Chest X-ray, PA view. Patient: 52 years old, sex M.
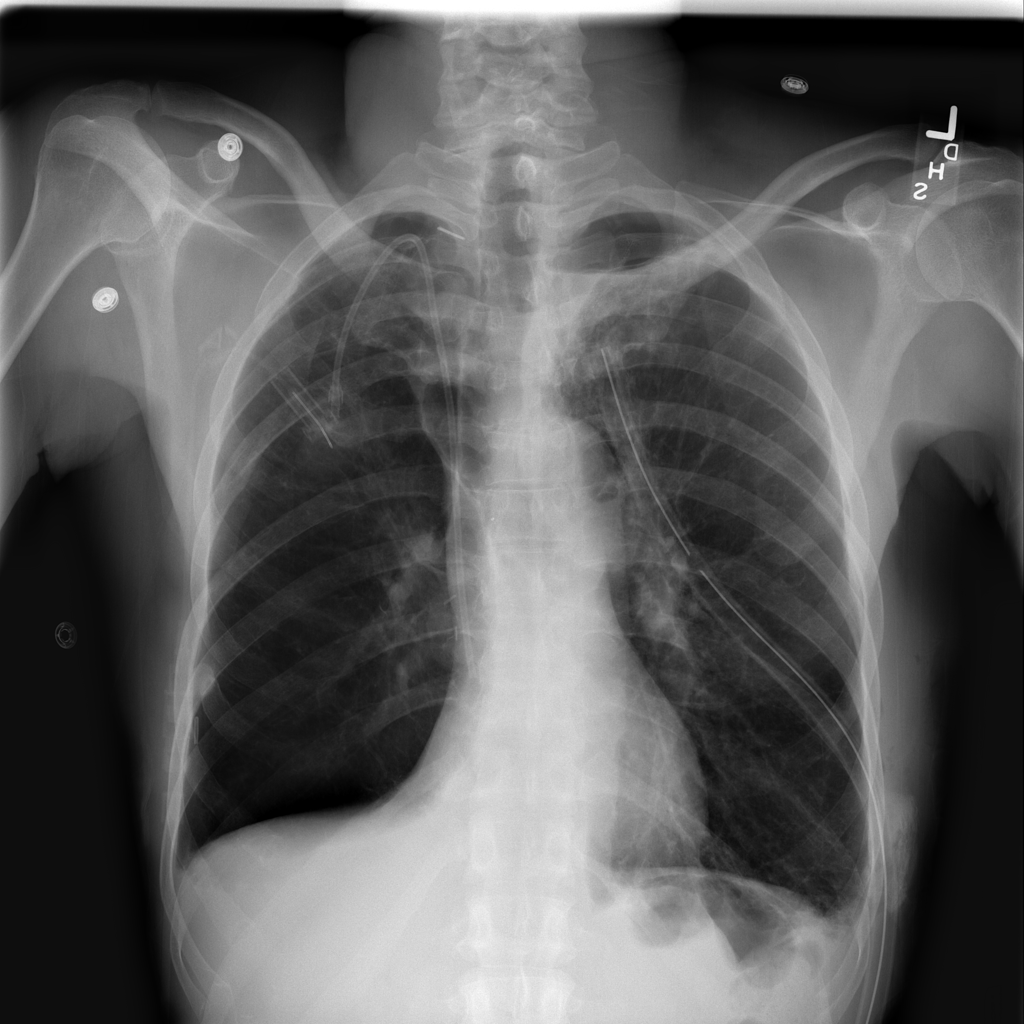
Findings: Infiltration